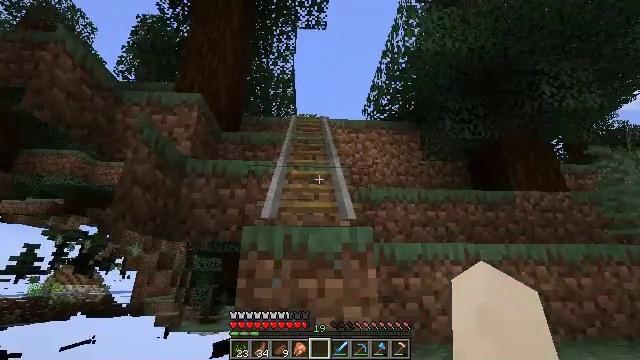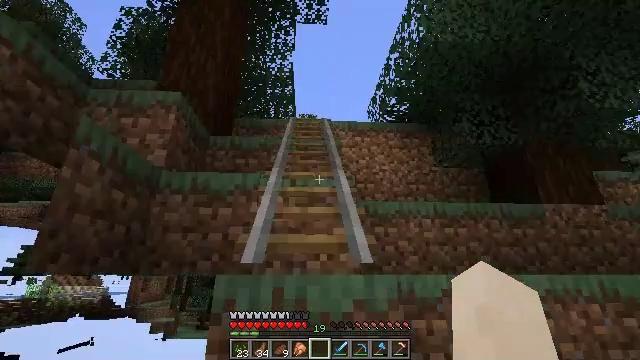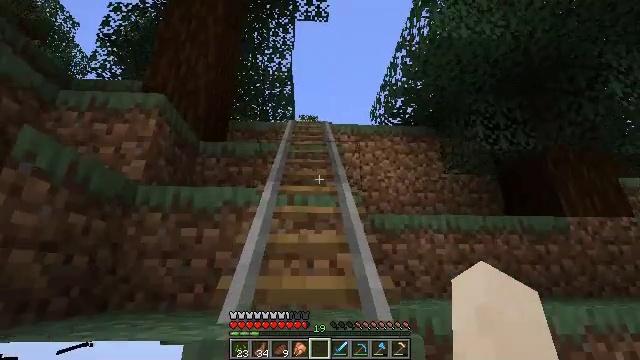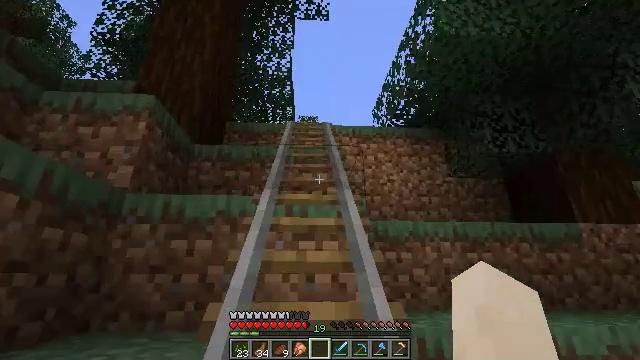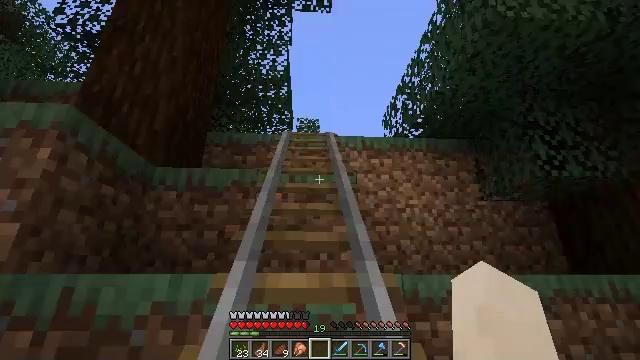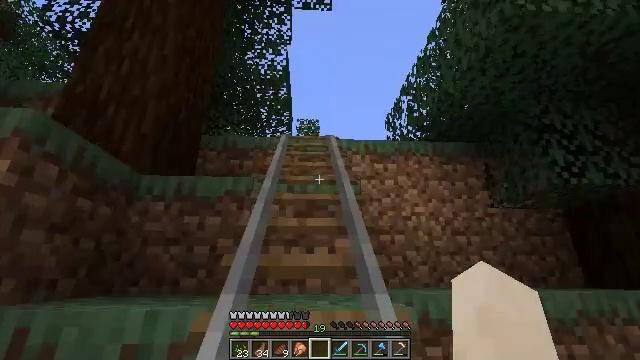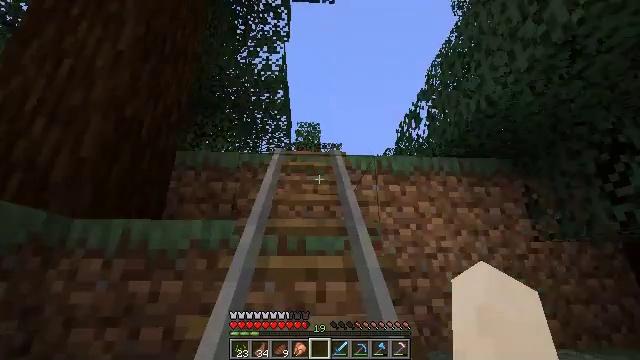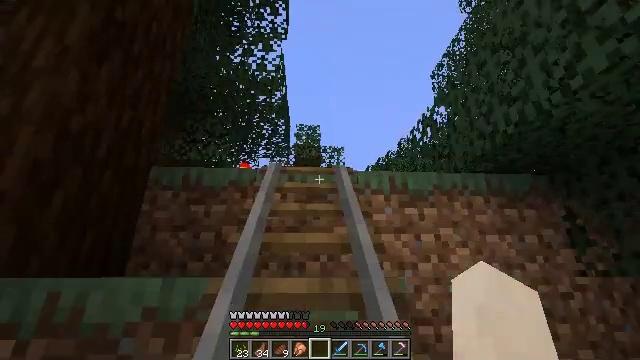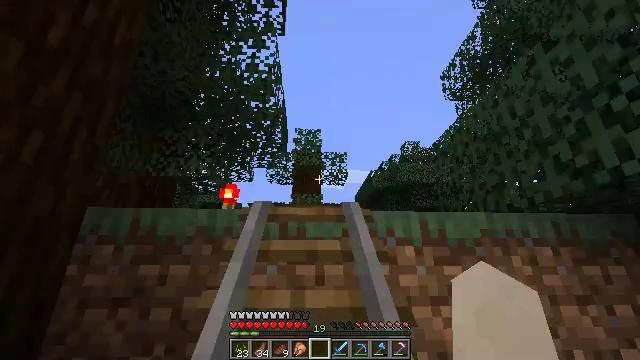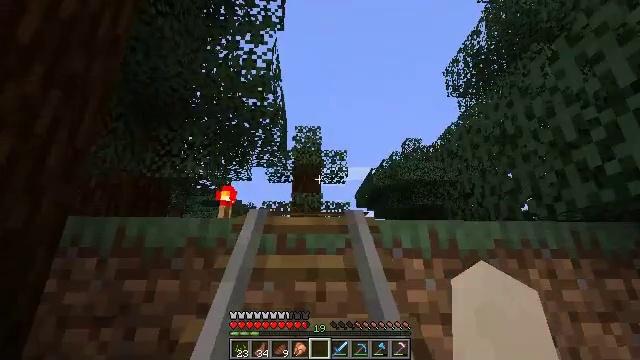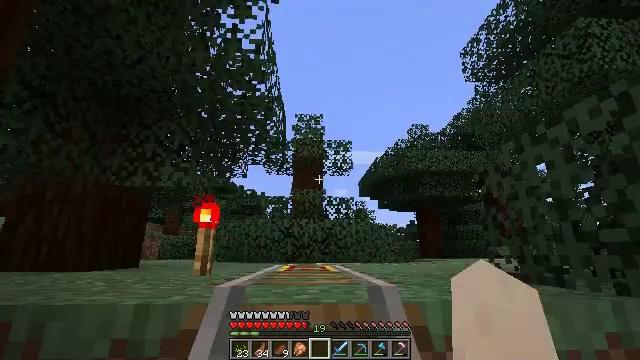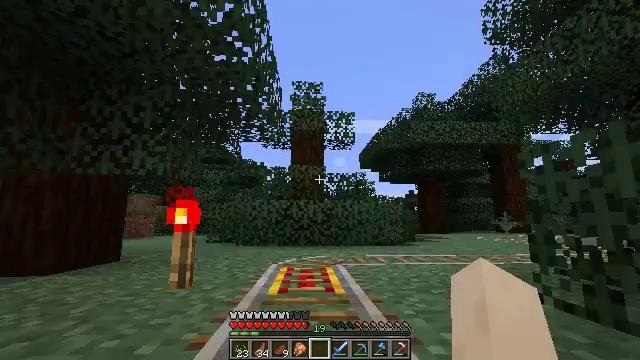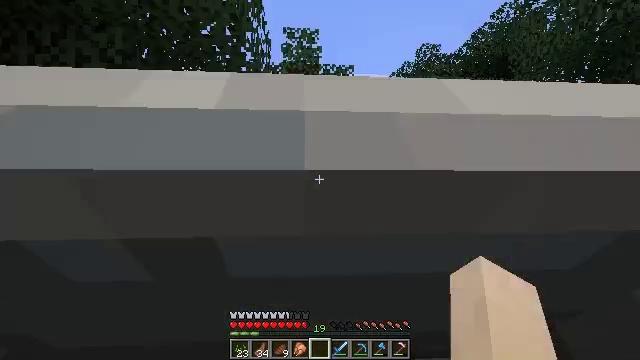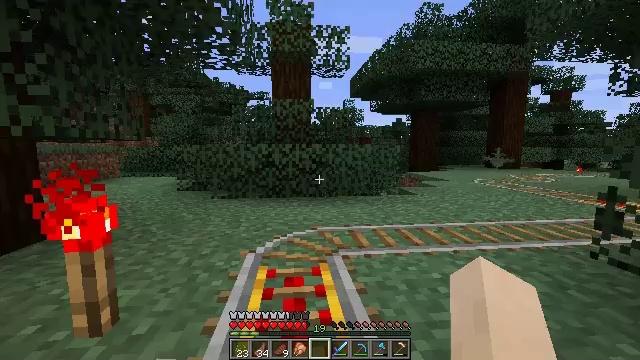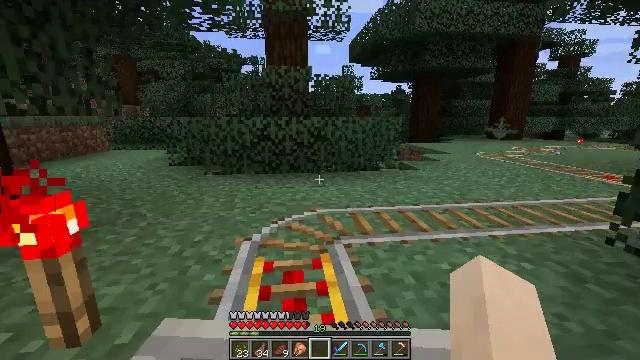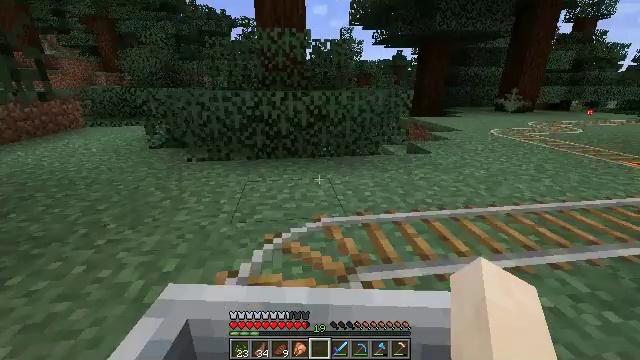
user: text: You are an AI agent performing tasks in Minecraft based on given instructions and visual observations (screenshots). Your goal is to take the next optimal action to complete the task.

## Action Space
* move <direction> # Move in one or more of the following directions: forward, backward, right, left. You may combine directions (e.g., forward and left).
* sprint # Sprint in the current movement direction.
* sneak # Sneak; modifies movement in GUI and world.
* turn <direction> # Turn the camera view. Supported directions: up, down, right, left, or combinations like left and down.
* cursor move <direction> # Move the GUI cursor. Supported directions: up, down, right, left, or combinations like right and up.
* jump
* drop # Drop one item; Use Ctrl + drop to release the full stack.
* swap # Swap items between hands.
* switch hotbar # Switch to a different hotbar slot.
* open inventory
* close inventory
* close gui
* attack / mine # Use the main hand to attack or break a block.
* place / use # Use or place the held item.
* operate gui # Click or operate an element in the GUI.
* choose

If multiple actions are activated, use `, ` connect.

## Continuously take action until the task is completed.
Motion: motion action
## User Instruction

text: Harvest wheat from the field.
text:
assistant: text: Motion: no_op
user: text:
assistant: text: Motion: no_op
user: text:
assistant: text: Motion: no_op
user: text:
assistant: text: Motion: no_op
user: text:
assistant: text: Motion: no_op
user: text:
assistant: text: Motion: no_op
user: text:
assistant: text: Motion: no_op
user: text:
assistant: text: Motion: no_op
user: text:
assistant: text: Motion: no_op
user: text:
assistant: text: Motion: turn down
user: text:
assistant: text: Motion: turn down
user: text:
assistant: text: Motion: turn right and down
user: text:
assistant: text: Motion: turn right and down
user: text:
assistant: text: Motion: turn down
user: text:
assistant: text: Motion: turn down
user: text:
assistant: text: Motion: turn down
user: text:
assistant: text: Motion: no_op
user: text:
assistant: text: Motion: no_op
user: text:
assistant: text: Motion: no_op
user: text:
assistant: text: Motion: no_op
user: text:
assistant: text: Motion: no_op
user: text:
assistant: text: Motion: turn right
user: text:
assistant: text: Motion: turn right
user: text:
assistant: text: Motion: turn right
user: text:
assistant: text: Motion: turn right
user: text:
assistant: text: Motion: no_op
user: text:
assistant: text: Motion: no_op
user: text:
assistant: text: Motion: no_op
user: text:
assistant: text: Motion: no_op
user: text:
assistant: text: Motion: no_op